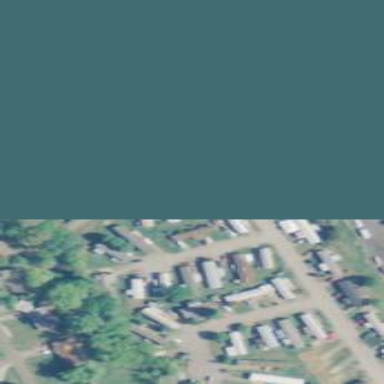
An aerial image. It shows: Residential area known as trailer park.